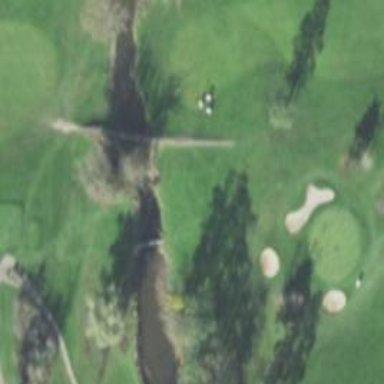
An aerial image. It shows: Service road used as golf cart path.